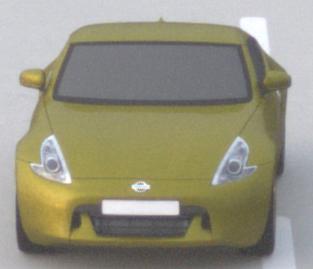
Make: Nissan
Model: 370Z Coupé
Detailed model: 370Z (Z34) Coupé
Model produced from: 2009/12
Model produced until: 2013/03
Doors: 3
Color: yellow
Road condition: dry road
Daytime: sunrise or sunset
Contrast: low contrast